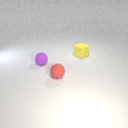
small red rubber sphere in front of small yellow rubber cube